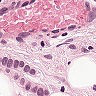
Metastatic tissue present: yes